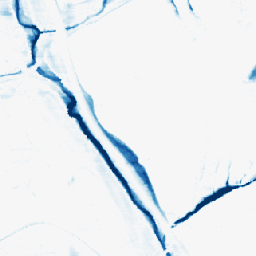
Category: morphological
Decomposition family: morphological_rect
Decomposition parameters: operation: closing
width: 20
height: 5
Upsampling method: area
Upsampling parameters: scale: 8
Upsampling scale: 8